Question: I have checked the 'HTML5 Browser Support' and I must say I'm not very happy BUT I still want to use 'HTML5 Animation' in my website.
The thing is that I want to target all the browser versions that don't support 'HTML5 Animation' and display only an image of the animation if an older version that the ones supported returns true.
I am aware of 'IE Conditional Comments', and by the chart below, only IE9 and higher support HTML5 so that will be fixed with a :
'''
<!--[if lte IE8]>
<style type="text/css">
IE lower or equal to IE8 Replace animation coding with an image.
</style>
<![endif]-->
'''

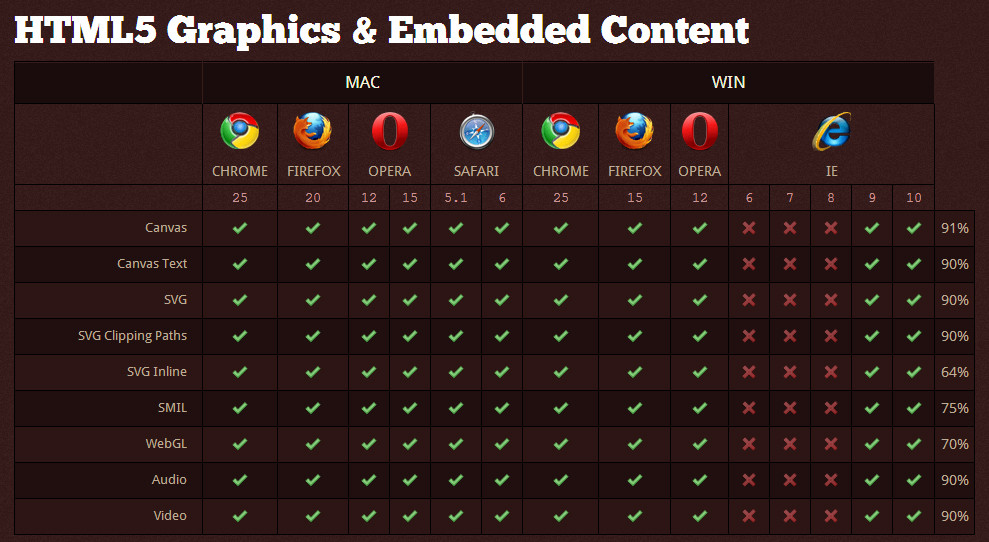
Answer: If by "HTML5 Animation" you mean you're going to use a canvas, you can readily feature-detect that rather than browser-detecting. Feature detection, whenever possible, is a much better idea.
In this case, you can easily feature-detect canvas support (this particular function is <URL>:
'''
function isCanvasSupported(){
var elem = document.createElement('canvas');
return !!(elem.getContext && elem.getContext('2d'));
}
'''
Then in your JavaScript, if 'isCanvasSupported()' is falsey, dynamically insert your fallback content instead.
More about feature-detecting:
- <URL>